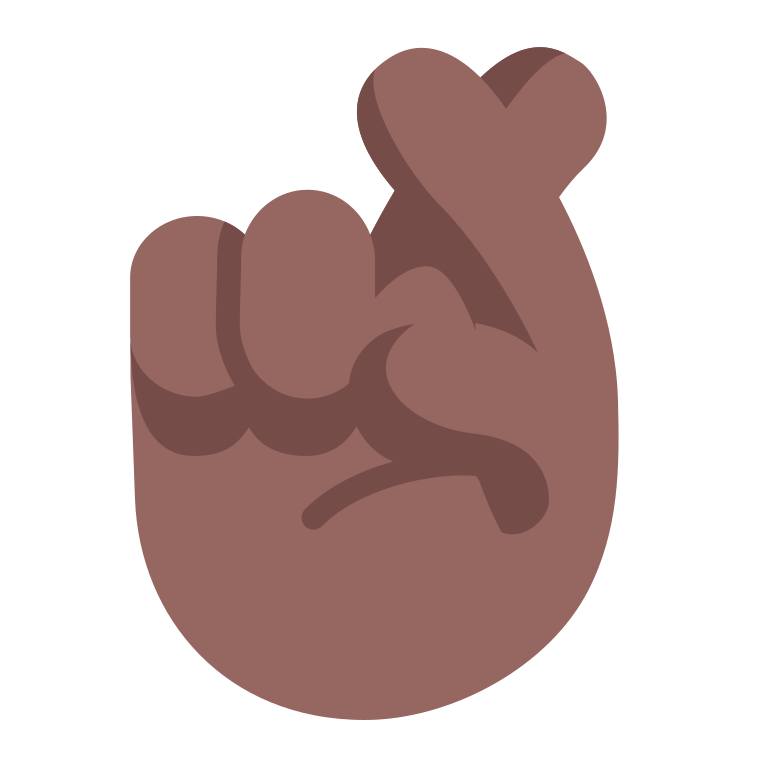
crossed fingers flat  dark